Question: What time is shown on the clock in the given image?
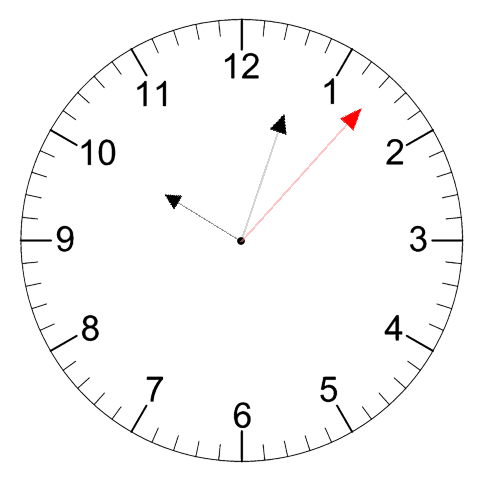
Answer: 10:03:07